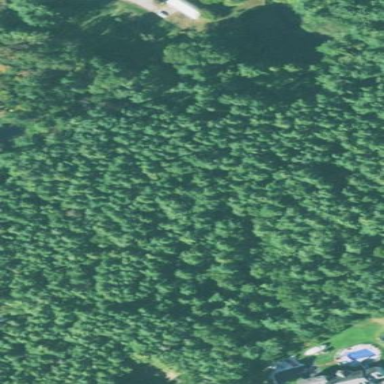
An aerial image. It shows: Nature reserve woodland area designated for conservation.